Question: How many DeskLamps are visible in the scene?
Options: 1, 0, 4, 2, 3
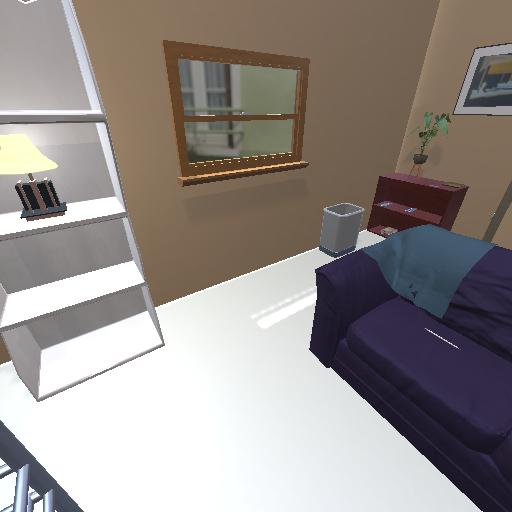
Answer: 1